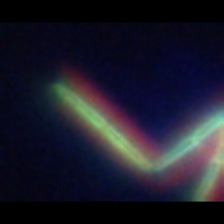
Taxon: Thalassionema
Group: Diatoms